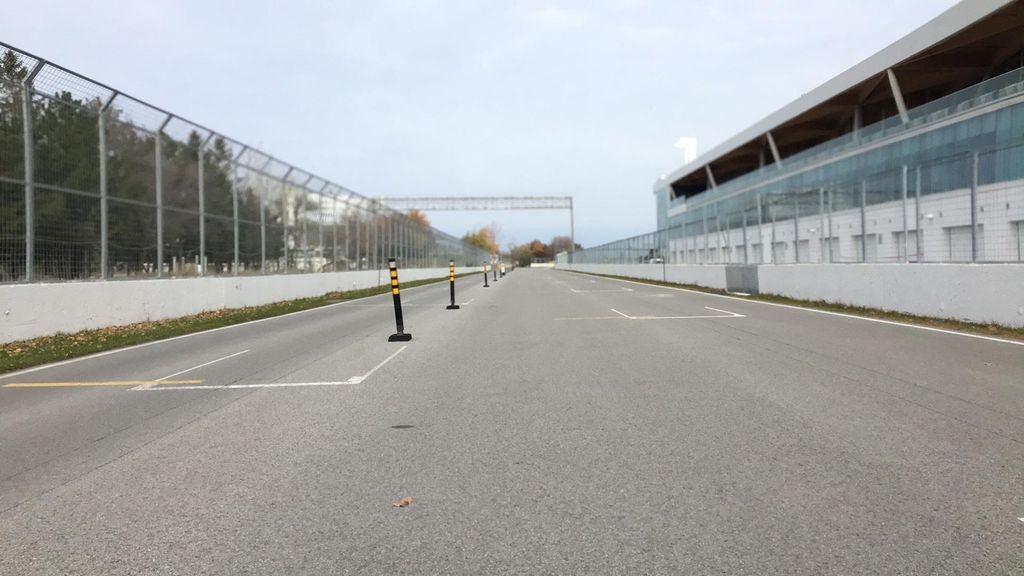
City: montreal